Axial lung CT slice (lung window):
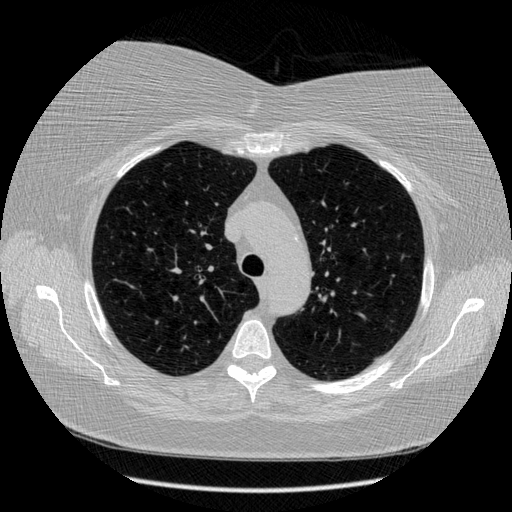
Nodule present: no